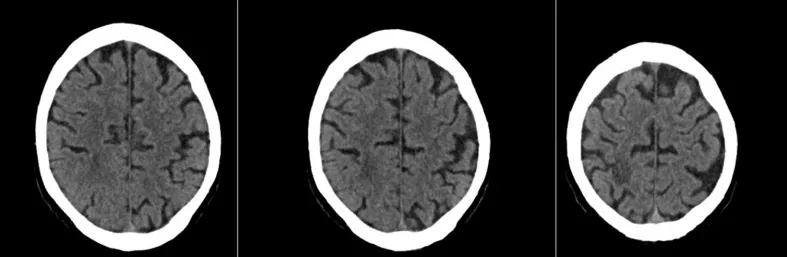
CT Scan with contrast a complete regression of the lesion and the surrounding edema.
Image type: radiology (ct)